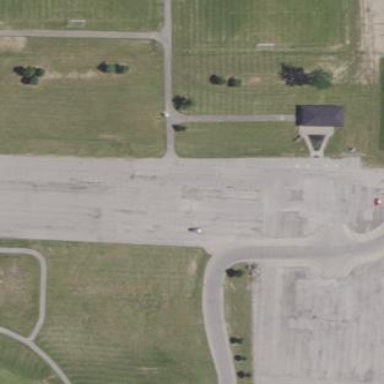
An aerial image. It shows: Parking area.